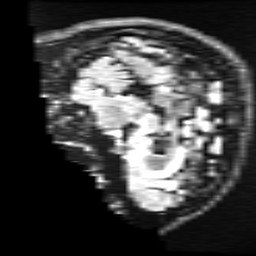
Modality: FLAIR
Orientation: sagittal
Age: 32
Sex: male
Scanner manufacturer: ge
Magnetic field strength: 3 T
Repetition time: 11 s
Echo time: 0.1497 s